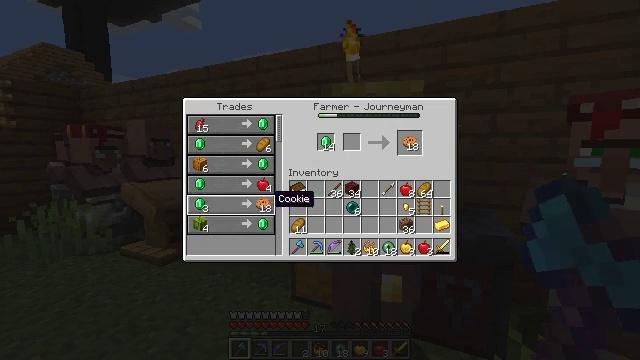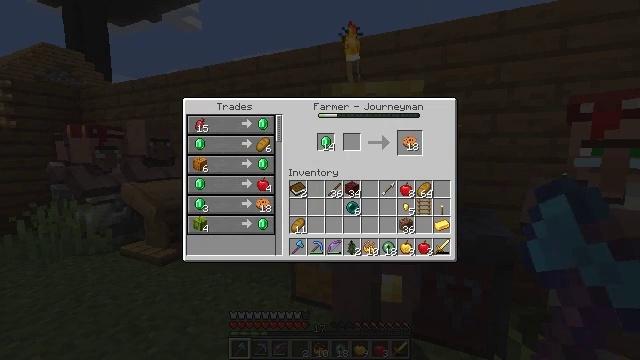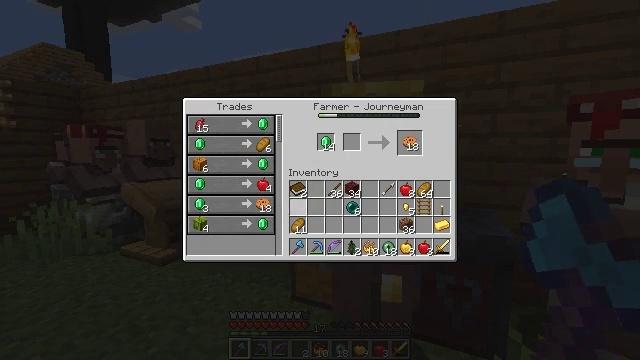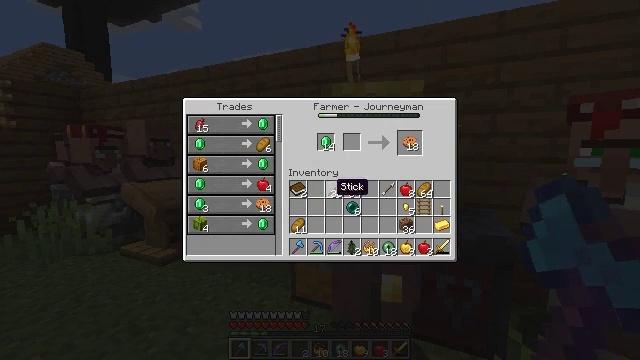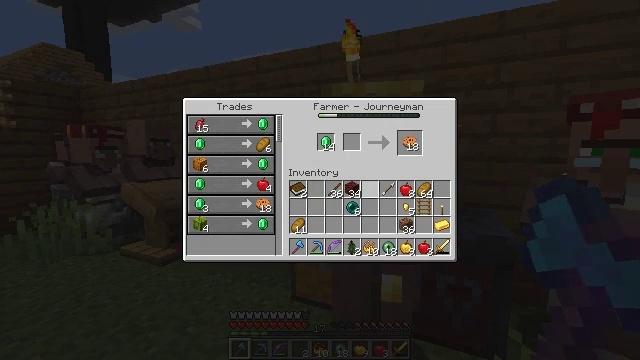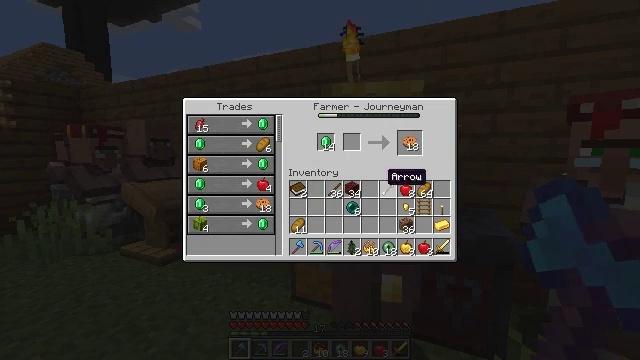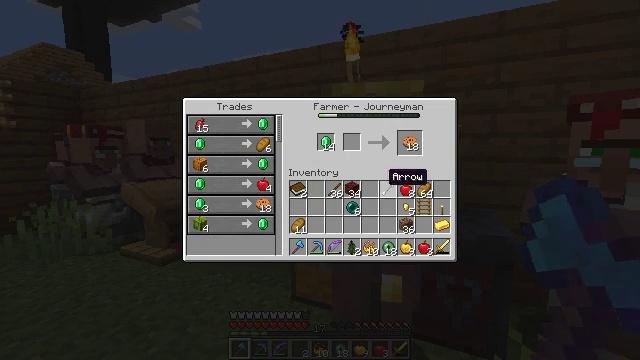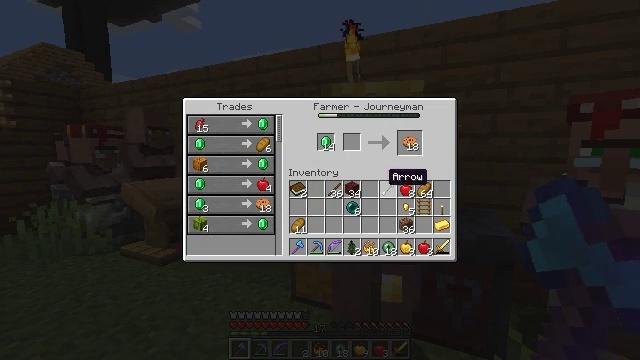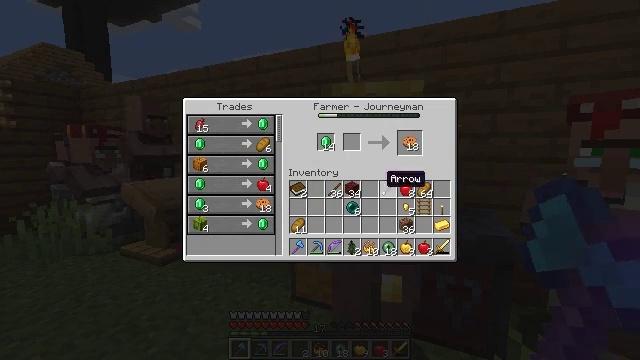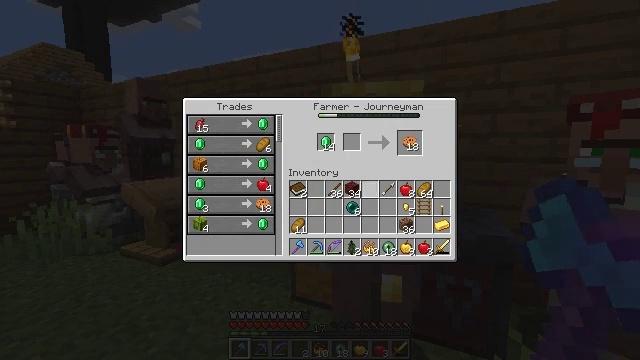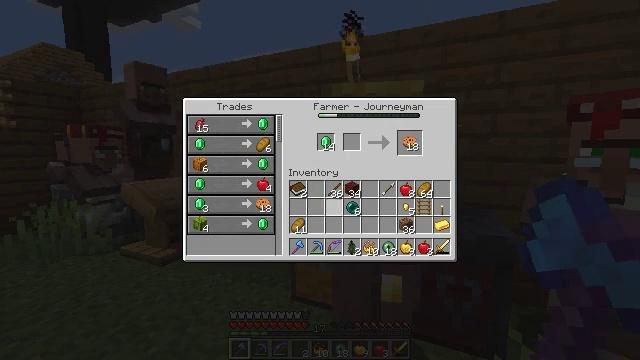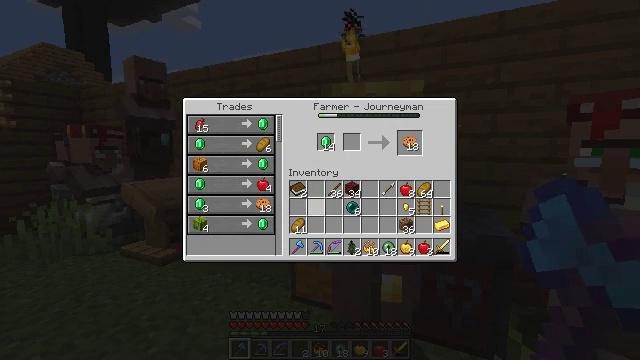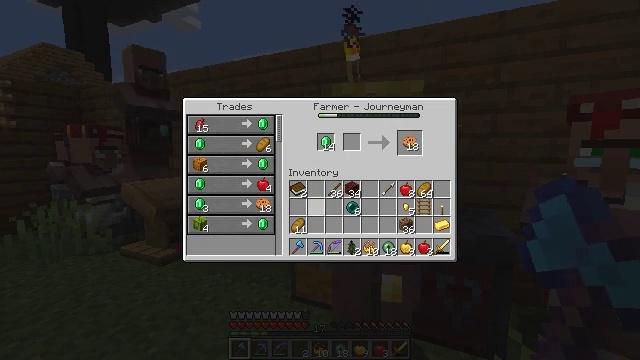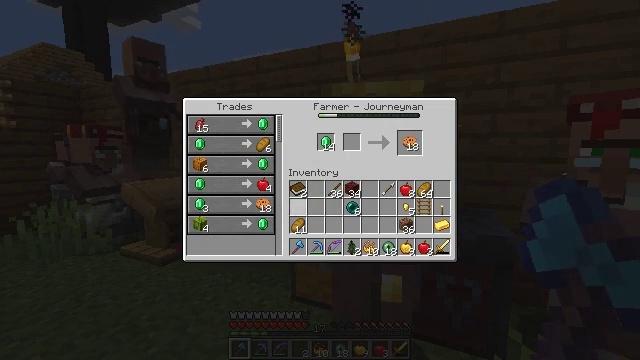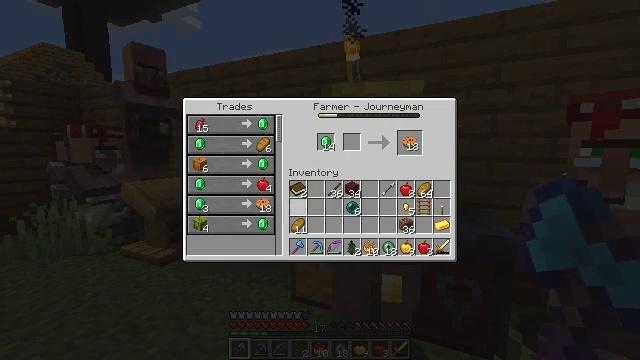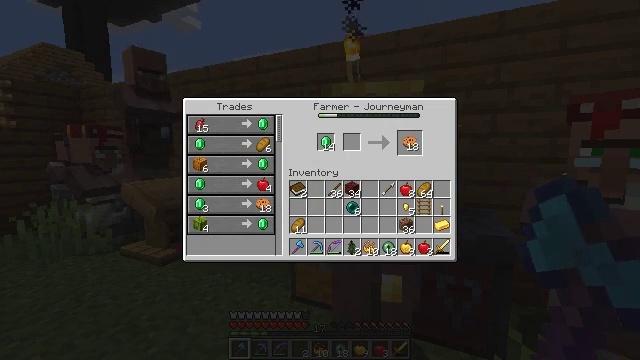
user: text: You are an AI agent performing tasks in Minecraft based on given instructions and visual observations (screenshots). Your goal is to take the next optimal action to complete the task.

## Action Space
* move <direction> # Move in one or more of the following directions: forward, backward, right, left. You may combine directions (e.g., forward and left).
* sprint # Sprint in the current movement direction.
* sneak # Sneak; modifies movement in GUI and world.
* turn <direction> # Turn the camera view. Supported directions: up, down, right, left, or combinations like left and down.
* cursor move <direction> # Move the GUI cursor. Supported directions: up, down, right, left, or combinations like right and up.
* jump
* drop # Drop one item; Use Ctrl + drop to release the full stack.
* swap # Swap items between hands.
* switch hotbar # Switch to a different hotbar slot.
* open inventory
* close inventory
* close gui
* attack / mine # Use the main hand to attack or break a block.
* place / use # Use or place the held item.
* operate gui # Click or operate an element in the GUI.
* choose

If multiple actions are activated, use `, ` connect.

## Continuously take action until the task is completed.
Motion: motion action
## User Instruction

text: Interact with crafting table to craft a cookie.
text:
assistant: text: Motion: cursor move right
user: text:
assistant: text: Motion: cursor move right
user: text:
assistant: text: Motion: cursor move right
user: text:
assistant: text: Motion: cursor move right and up
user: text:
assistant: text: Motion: cursor move right
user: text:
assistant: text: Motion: no_op
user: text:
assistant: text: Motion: no_op
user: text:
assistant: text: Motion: no_op
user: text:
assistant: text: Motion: cursor move left and down
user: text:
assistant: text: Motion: cursor move left and down
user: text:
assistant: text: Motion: cursor move left
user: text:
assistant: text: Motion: cursor move left
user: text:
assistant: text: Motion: cursor move left
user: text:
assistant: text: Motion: no_op
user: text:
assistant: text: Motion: no_op
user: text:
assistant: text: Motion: no_op
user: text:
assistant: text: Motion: no_op
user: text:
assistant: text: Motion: no_op
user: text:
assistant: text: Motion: no_op
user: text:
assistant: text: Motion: no_op
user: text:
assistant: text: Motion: no_op
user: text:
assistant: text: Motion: no_op
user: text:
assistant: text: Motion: cursor move right and up
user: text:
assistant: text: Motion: cursor move right and up
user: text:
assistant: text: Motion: cursor move right
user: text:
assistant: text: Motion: cursor move right
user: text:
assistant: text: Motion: cursor move right
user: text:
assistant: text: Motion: no_op
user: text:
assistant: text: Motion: no_op
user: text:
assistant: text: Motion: no_op